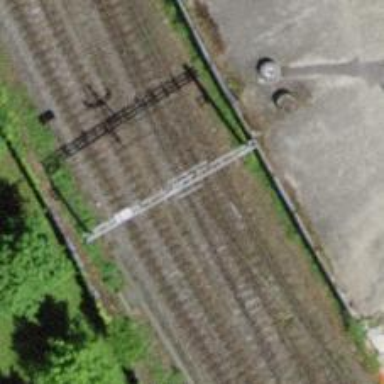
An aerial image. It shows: Railway with electrified contact lines.